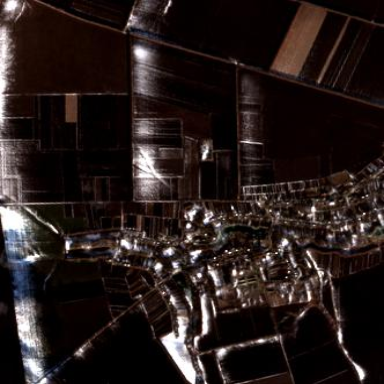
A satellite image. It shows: View of farmland.